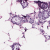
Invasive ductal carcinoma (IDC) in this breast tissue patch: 1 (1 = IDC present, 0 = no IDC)